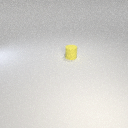
small yellow rubber cylinder